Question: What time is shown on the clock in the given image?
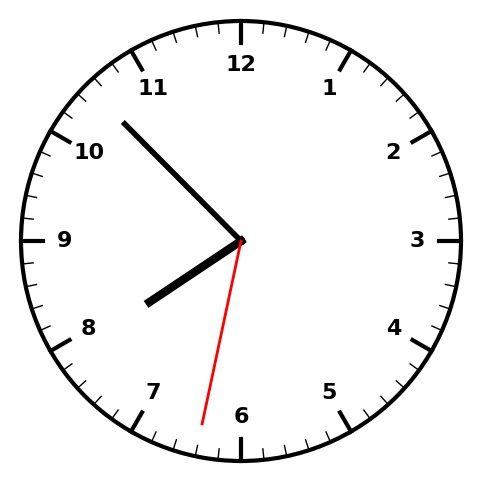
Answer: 07:52:32